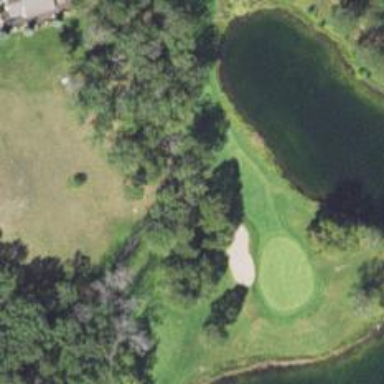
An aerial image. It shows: Golf cartpath that is also road path.